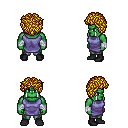
a pixel art fantasy rpg character, male body template, orc, green skin, chain tabard jacket, teal pants, blonde curly afro hairstyle, white cloth bandages, black shoes, four views (front, back, left, right), 2x2 character sprite sheet, small pixel art, hard edges, no anti-aliasing